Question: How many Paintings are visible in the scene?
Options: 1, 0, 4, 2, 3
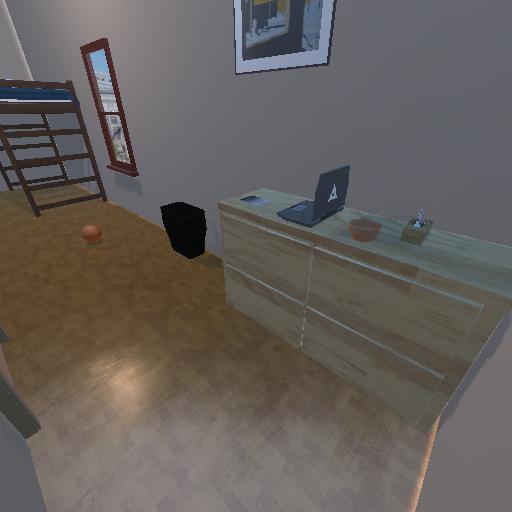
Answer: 1